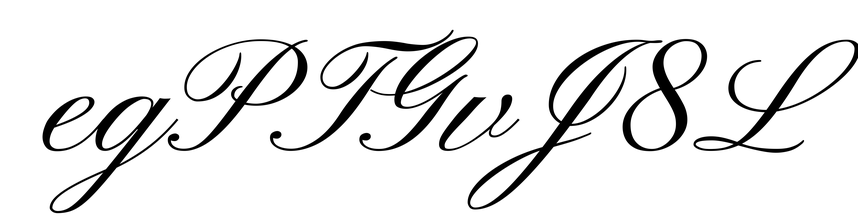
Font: PinyonScript-Regular